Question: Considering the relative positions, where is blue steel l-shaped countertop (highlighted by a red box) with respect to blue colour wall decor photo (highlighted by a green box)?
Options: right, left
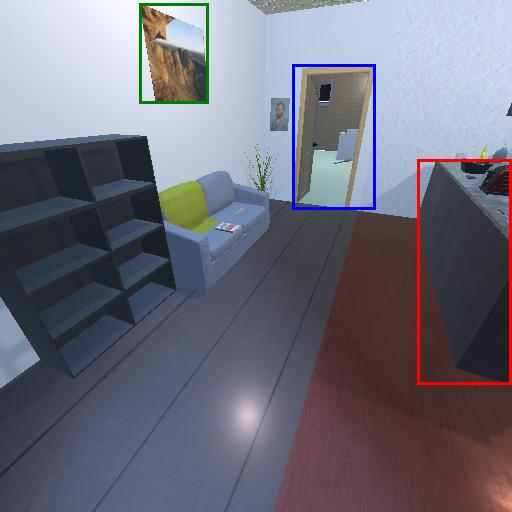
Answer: right